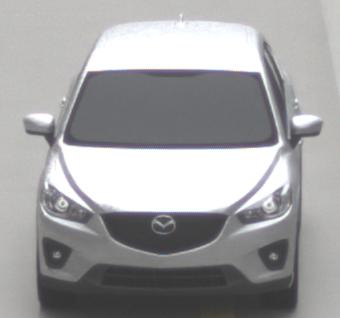
Make: Mazda
Model: CX-5 2.0 SKYACTIV-G 160
Detailed model: CX-5 (GH)
Model produced from: 2012/04
Model produced until: 2015/02
Doors: 5
Color: white
Road condition: wet road
Daytime: midday
Contrast: low contrast